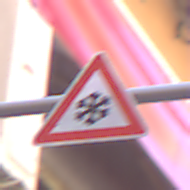
Verkehrszeichen: SchneeOderEisglaette
Umgebung: Outdoor, Urban
Tageszeit: MorningAfternoon
Wetter: Clear
Licht: Natural
Jahreszeit: NotSpecified
Kontrast: LowContrast